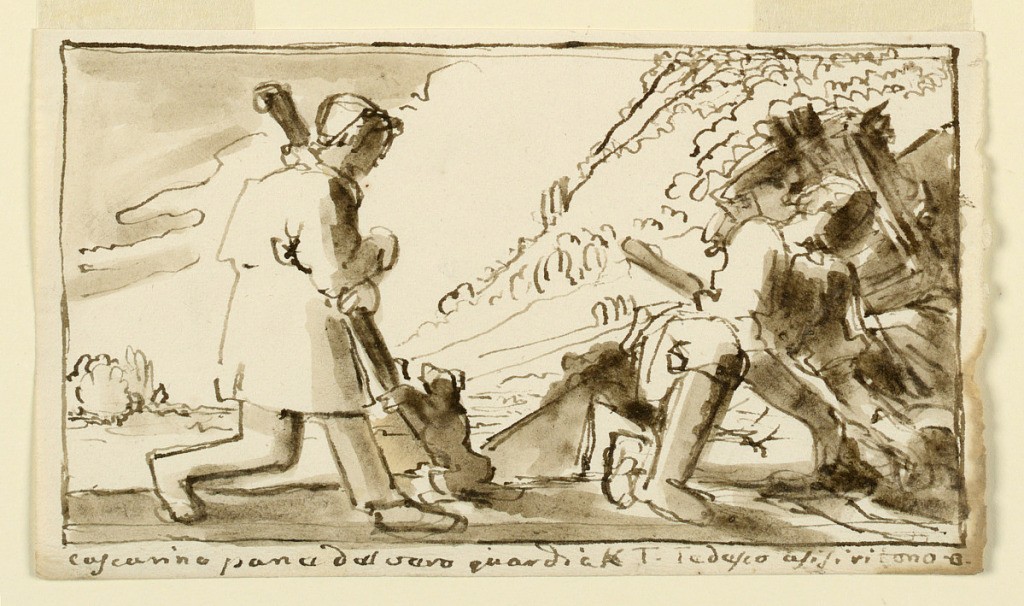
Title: Soldiers or Workers in Landscape
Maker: Fortunato Duranti, Italian, 1787 - 1863
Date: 1820–1850
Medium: Pen and ink, brush and sepia wash on paper
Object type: Drawing
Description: Solders or workers in landscape.